Question: We are currently restructuring our source control. I moved a branch and now all history seems to have been removed. I would like to rollback the branch to a previous changeset. Is there a way to still be able to rollback a branch that has been moved? I'm a newbie to TFS administration so any help would be greatly appreciated.

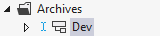
Answer: My findings are as follows:
If your folders are contained within a Parent folder you may still roll back any changes based upon the parent folder's history. Otherwise history is lost upon moving a branch to a new location.
Hope this helps someone down the road.
Thanks!